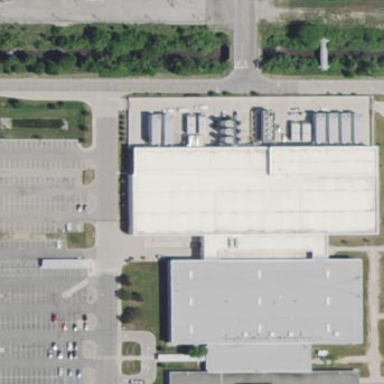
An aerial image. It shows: Industrial building.